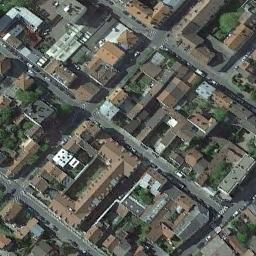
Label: dense_residential